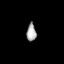
Tissue: prostate
Cell type: T cells
Senescence score: 0.2942
Nuclear area (px): 165
Mean DAPI intensity: 167.788